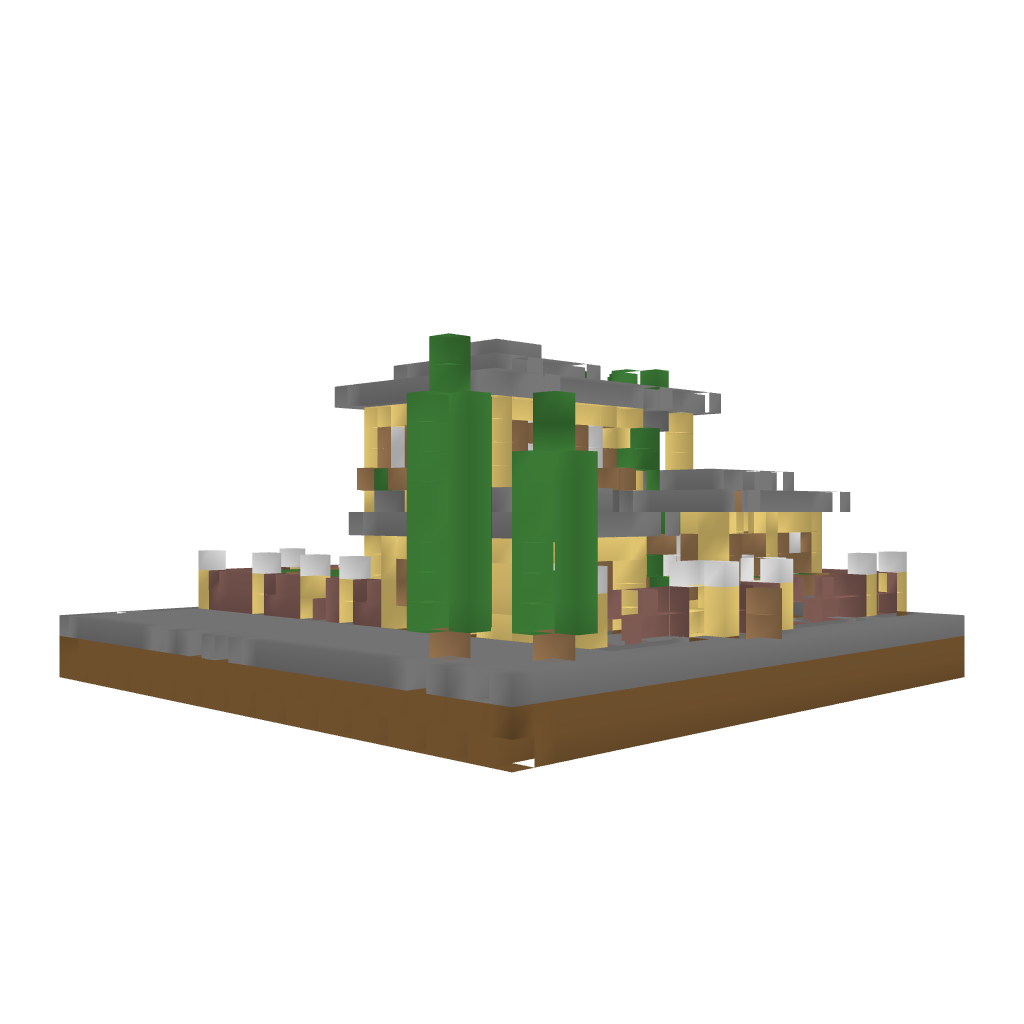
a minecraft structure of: Italian House bad low quality